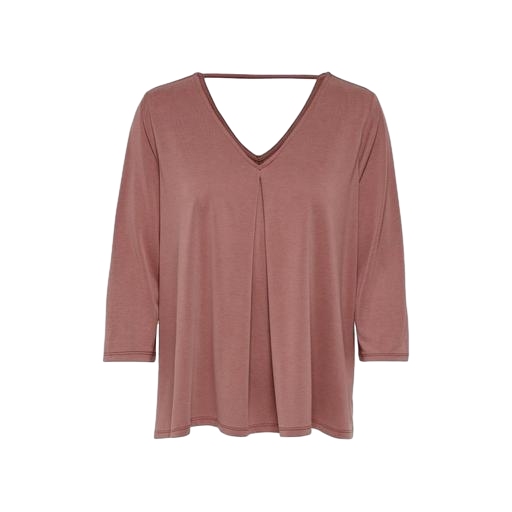
three-quarter sleeved jersey top, relaxed shirt, neck blouse, white background